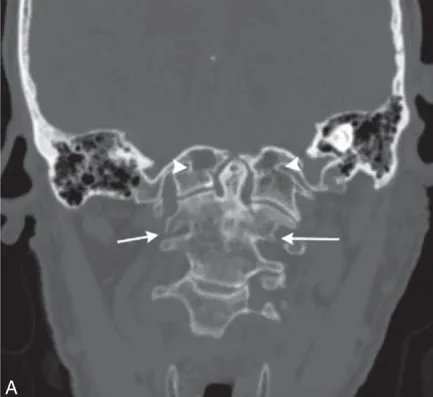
(A) Coronal reformat of CT examination. Platybasia-odontoid process is above bimastoid line. Also note atlantooccipital assimilation (arrowheads) and assimilation of C2 and C3 (arrows).
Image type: radiology (ct)